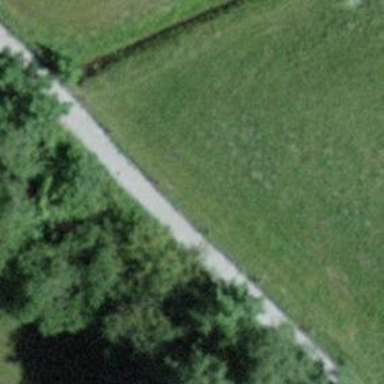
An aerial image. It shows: Bridleway with fine gravel surface.